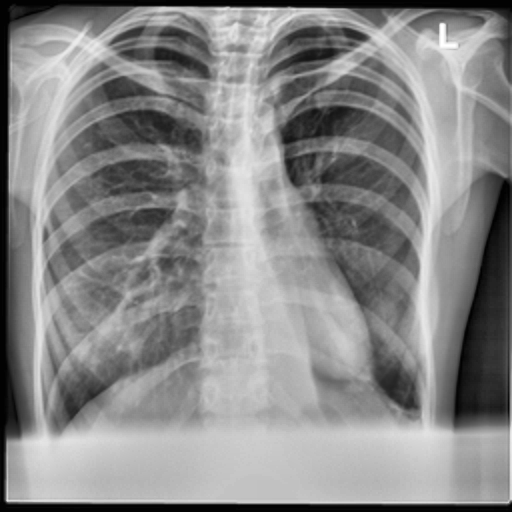
Finding: TUBERCULOSIS